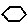
Label: hexagon